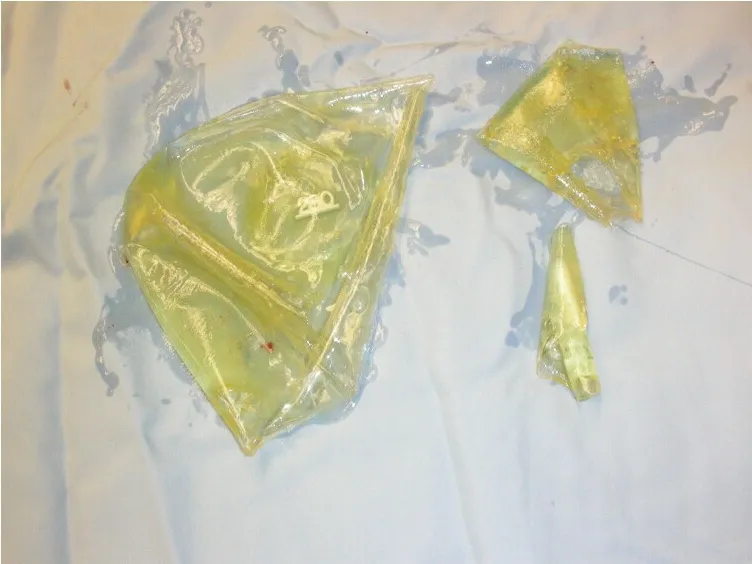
Fragments of left 280 cc breast implant that extruded from the right breast implant space upon entry.
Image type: radiology (ct)